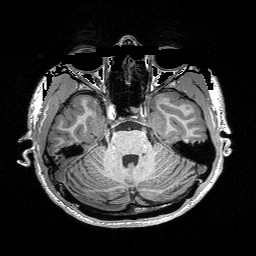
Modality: T1w
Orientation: coronal